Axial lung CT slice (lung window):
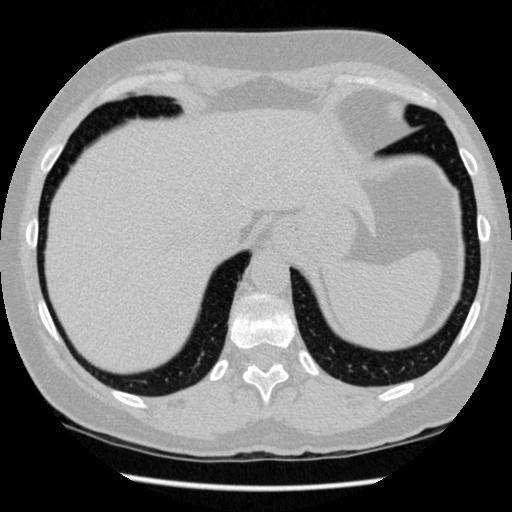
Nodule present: no